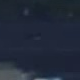
Vehicle type: Motorcycle